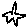
Label: star